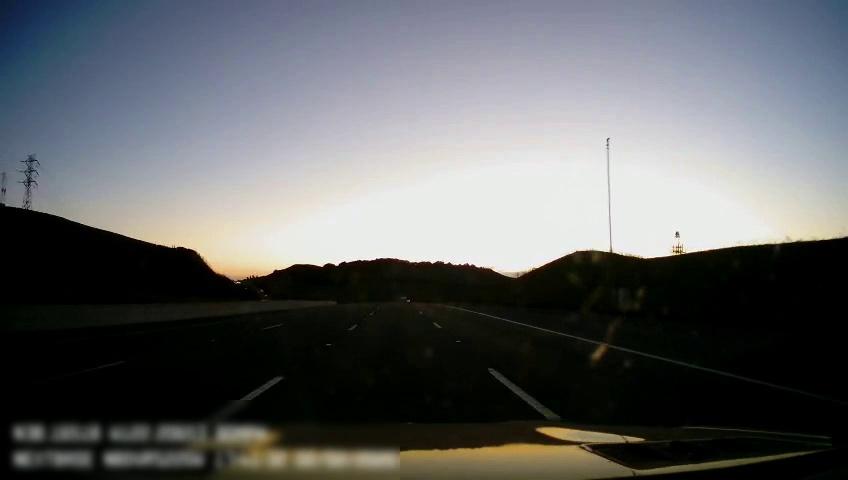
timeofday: Dusk/Dawn/Twilight
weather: Sunny
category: Drivable Space
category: Lanes | Alternate Lane
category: Lanes | Current Lane
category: Lanes | Current Lane
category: Lanes | Alternate Lane
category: Lanes | Alternate Lane